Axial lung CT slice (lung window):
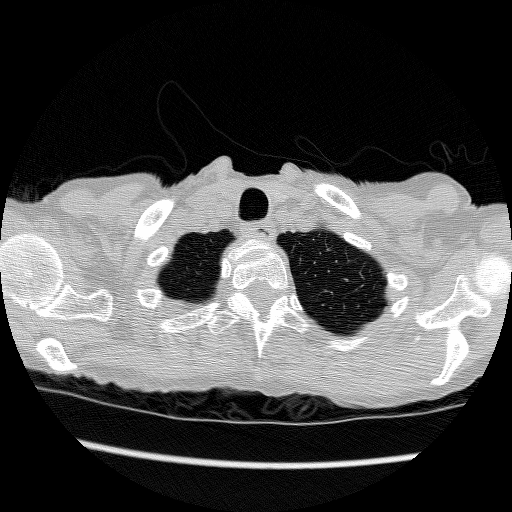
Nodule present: no